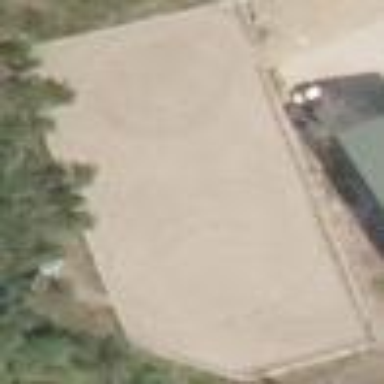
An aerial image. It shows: Fenced equestrian pitch for leisure land.